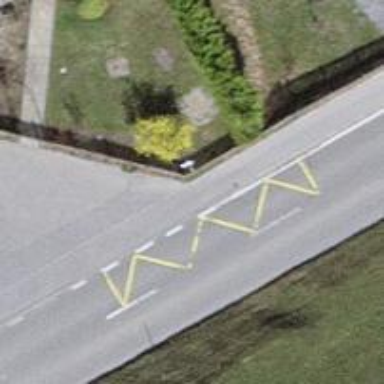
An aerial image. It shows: Bus stop with platform for public transport.